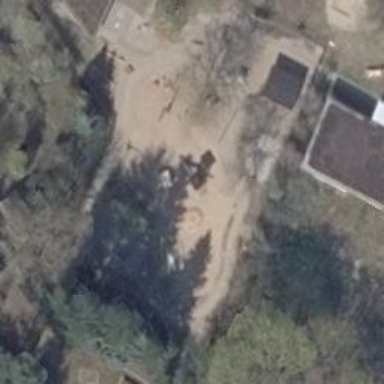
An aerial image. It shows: Playground structure.